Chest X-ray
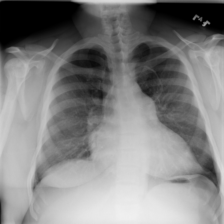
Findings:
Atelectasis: negative
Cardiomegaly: positive
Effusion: negative
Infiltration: negative
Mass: negative
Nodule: negative
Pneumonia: negative
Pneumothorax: negative
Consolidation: negative
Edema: negative
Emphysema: negative
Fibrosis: negative
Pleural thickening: negative
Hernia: negative